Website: ulta-beauty
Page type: account-selection
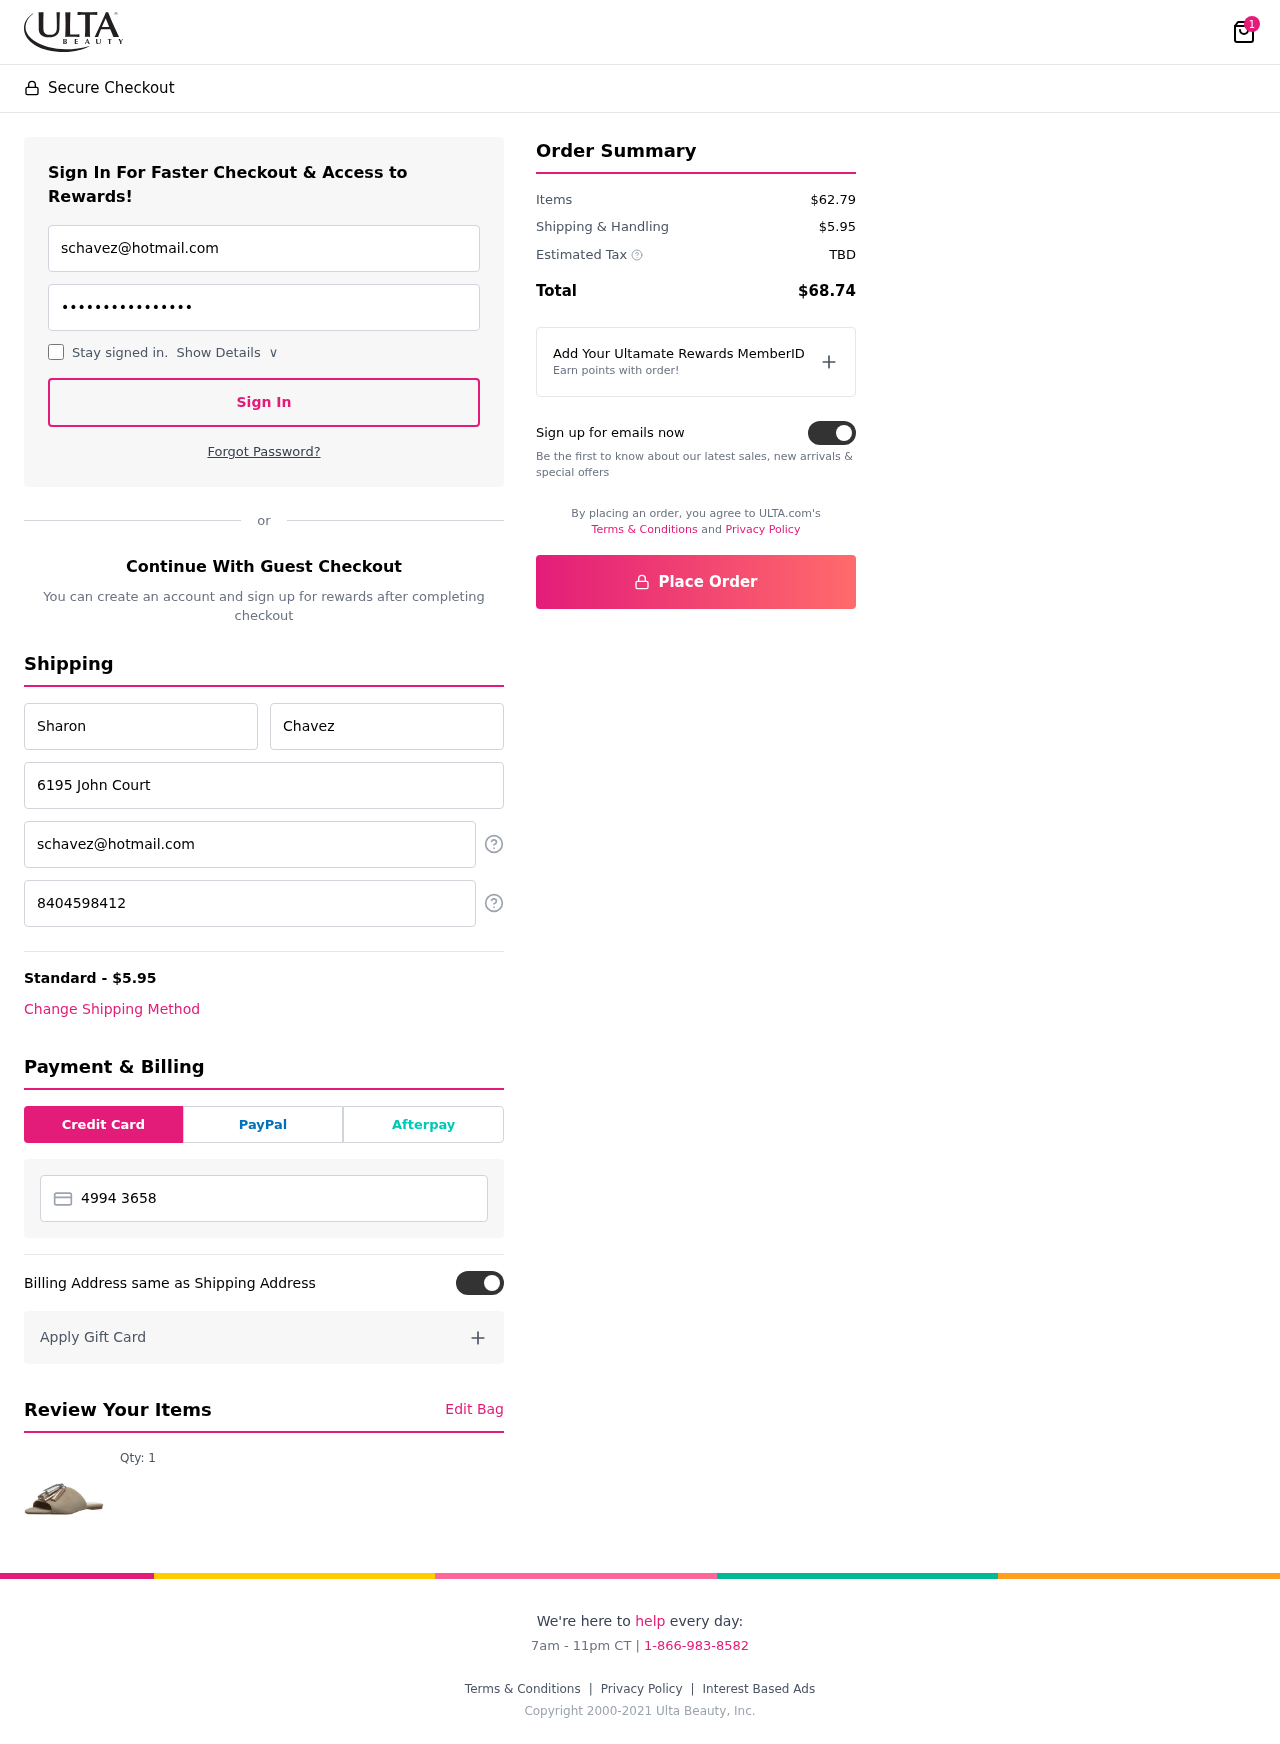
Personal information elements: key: PII_CARD_NUMBER
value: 4994 3658 8587 4054
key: PII_EMAIL
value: schavez@hotmail.com
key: PII_EMAIL2
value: schavez@hotmail.com
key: PII_FIRSTNAME
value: Sharon
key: PII_LASTNAME
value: Chavez
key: PII_PHONE
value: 8404598412
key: PII_STREET
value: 6195 John Court
Product elements: key: PRODUCT1_QUANTITY
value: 1
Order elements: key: ORDER_NUM_ITEMS
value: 1
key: ORDER_SHIPPING_COST
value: $5.95
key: ORDER_SUBTOTAL
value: $62.79
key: ORDER_TAX
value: TBD
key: ORDER_TOTAL
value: $68.74